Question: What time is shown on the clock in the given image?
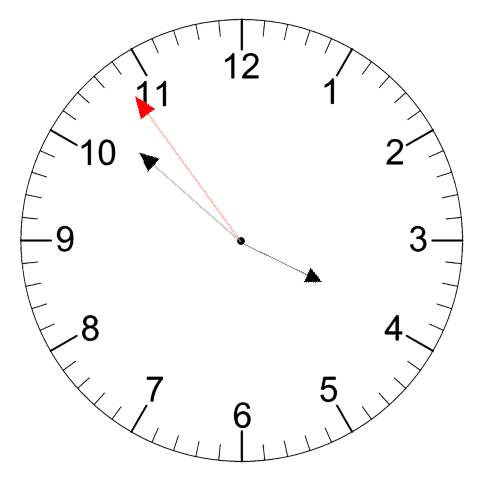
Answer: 03:51:54